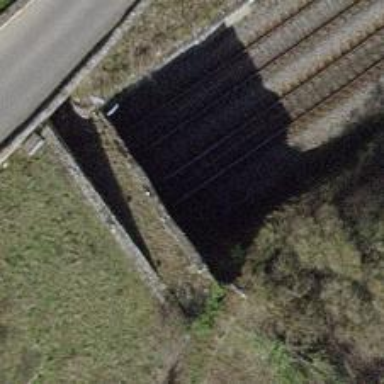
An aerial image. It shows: Railway tunnel with electrified contact lines.